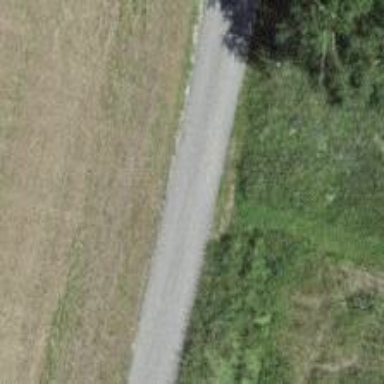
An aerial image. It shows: Well-maintained track road with grade 1 tracktype.